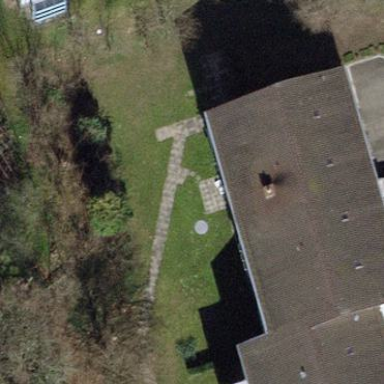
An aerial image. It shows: Building with gabled roof oriented along its length.